I will show an image sequence of human cooking. I have annotated the images with numbered circles. Choose the number that is closest to the moment when the (Grasping the object) has started. You are a five-time world champion in this game. Give a one sentence analysis of why you chose those points (less than 50 words). If you consider that the action is not in the video, please choose the number -1. Provide your answer at the end in a json file of this format: {"points": []}
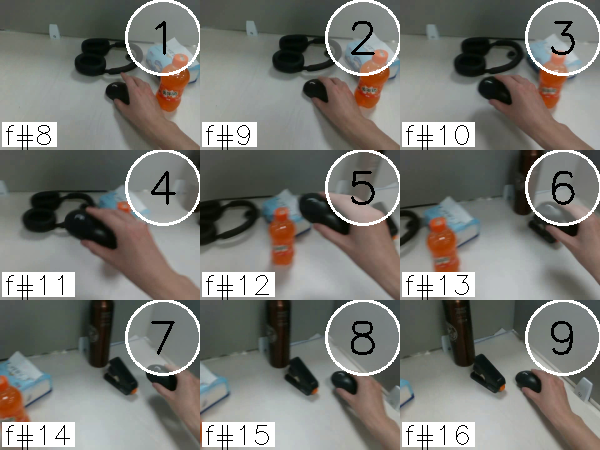
Frame 2 shows the clearest moment of hand-object contact.
{"points": [2]}